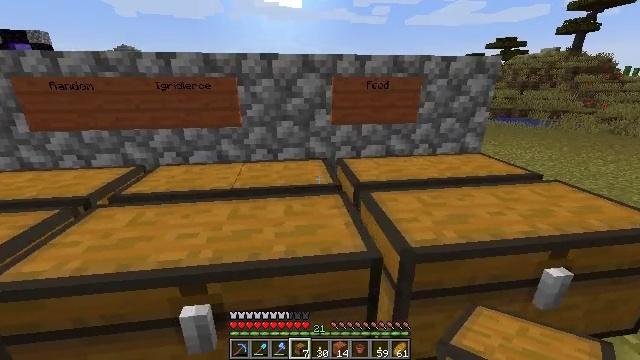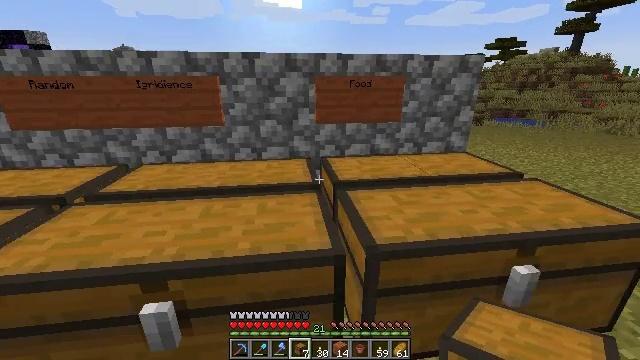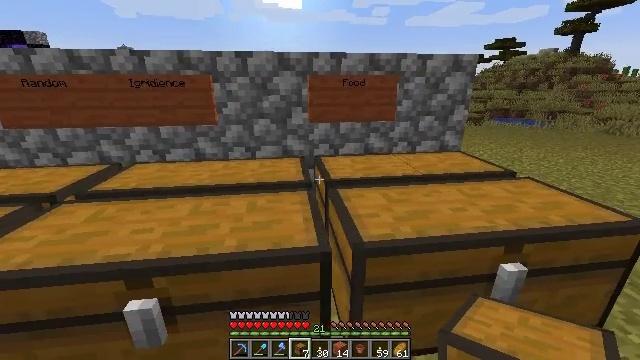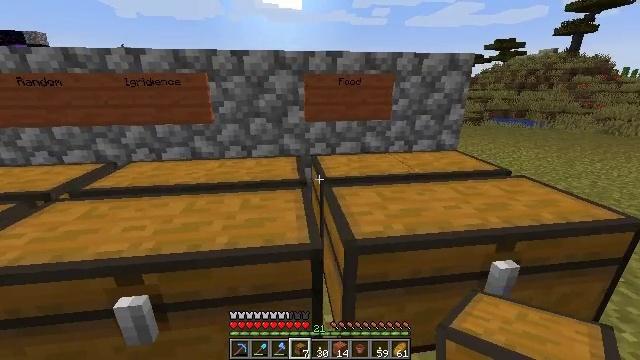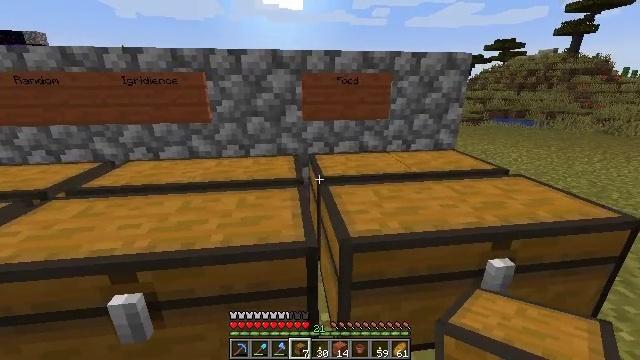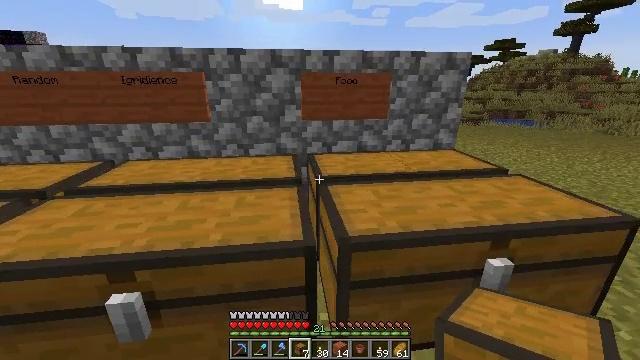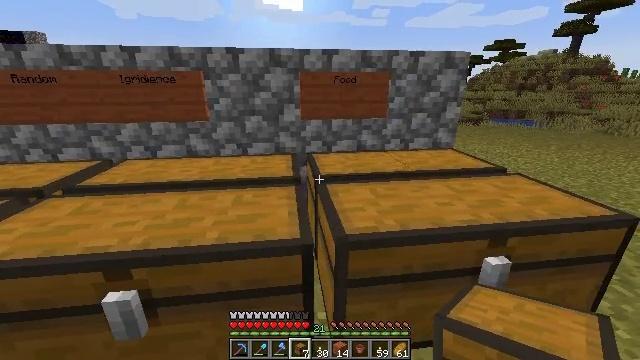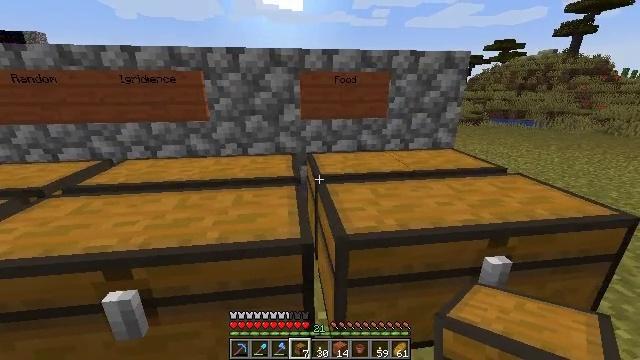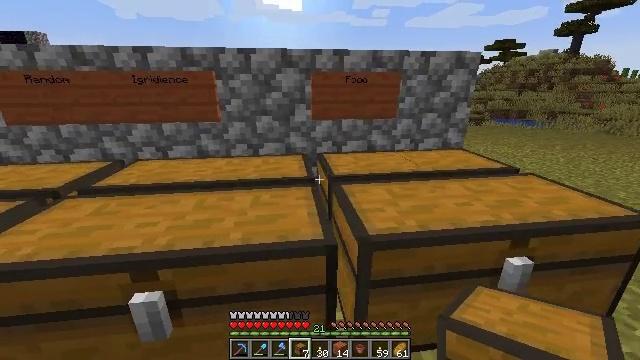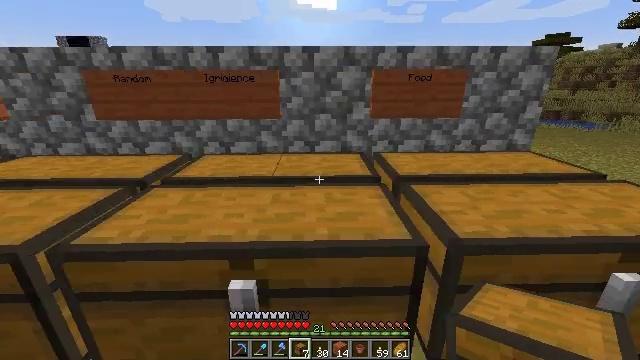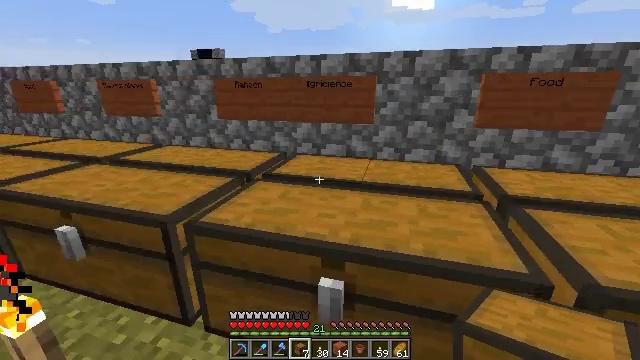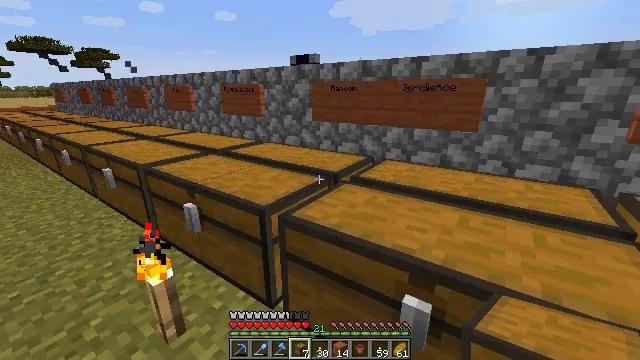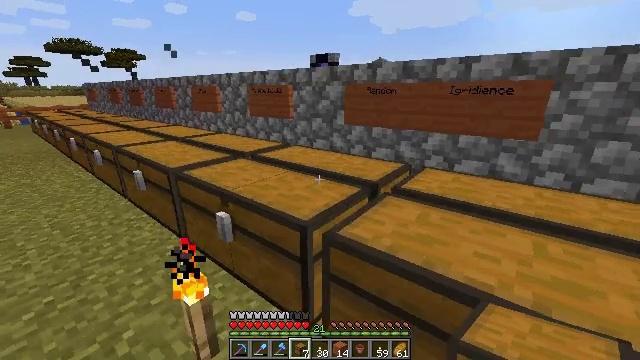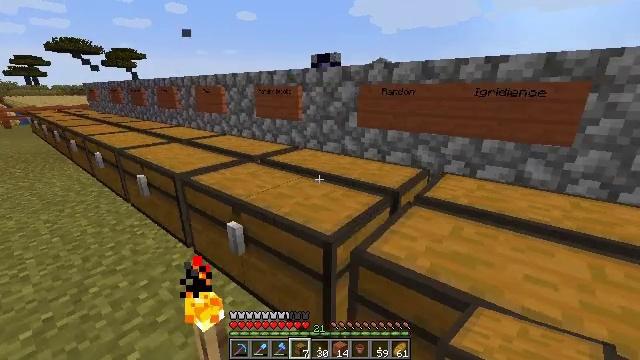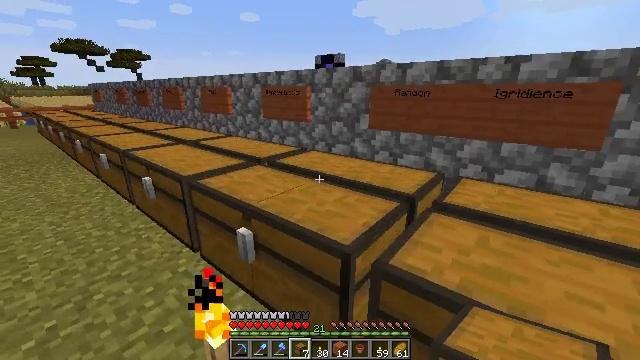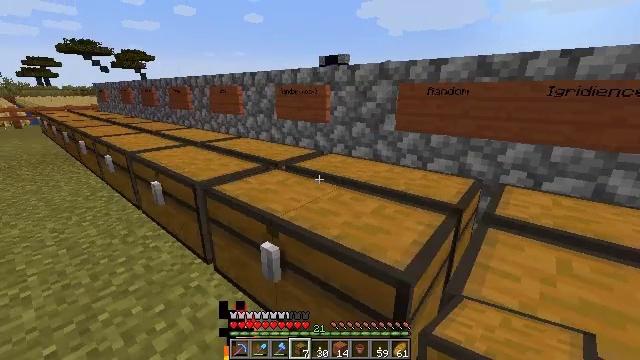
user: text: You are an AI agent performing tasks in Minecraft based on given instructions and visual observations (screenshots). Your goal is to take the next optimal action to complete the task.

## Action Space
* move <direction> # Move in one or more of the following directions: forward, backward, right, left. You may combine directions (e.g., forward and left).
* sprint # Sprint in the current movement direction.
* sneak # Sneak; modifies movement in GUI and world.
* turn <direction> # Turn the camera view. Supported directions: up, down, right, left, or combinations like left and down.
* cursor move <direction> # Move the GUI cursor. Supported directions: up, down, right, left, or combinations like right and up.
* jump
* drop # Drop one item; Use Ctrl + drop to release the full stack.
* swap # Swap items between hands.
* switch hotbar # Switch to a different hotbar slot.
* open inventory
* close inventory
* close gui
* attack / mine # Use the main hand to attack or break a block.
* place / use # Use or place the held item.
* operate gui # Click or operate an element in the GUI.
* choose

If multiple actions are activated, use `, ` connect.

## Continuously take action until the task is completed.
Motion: motion action
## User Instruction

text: Make an acacia sign using acacia planks.
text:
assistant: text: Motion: no_op
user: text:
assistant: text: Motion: no_op
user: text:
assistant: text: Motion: no_op
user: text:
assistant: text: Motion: no_op
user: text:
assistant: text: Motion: no_op
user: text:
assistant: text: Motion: no_op
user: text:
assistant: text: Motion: move left
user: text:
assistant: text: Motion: move left
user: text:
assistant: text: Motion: move left, turn left
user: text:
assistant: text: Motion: move left, turn left
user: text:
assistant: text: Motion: move forward and move left, turn left
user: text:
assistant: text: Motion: move forward and move left, turn left
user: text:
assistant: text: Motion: move forward and move left
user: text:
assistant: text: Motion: move forward and move left
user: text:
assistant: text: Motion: move forward and move left
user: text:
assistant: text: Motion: move forward and move left
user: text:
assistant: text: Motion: move forward and move left
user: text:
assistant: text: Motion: move forward and move left
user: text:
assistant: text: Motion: move forward and move left
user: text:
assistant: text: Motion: move forward and move left
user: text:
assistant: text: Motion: move forward and move left
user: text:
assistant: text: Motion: move forward and move left, turn right
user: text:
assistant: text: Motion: move left, turn right
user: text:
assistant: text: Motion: turn right
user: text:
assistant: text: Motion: no_op
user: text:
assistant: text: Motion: no_op
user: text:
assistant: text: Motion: no_op
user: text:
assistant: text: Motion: no_op
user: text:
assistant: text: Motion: no_op
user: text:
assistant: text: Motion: no_op